Interaction volume radius: 5 \u00c5
Interaction volume height: 30 \u00c5
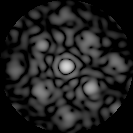
Disorder parameter: 0.5583